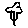
Label: flower